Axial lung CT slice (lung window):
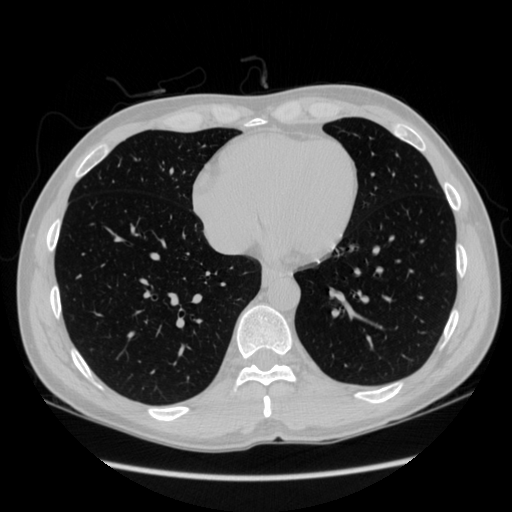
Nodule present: no